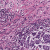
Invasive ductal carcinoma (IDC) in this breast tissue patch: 1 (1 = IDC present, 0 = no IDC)